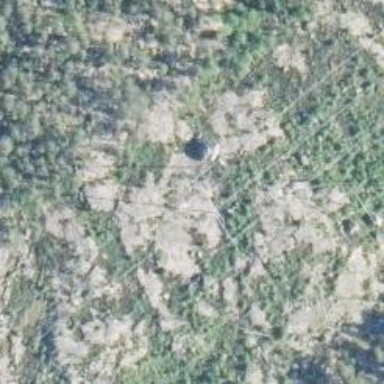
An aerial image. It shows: Power tower.